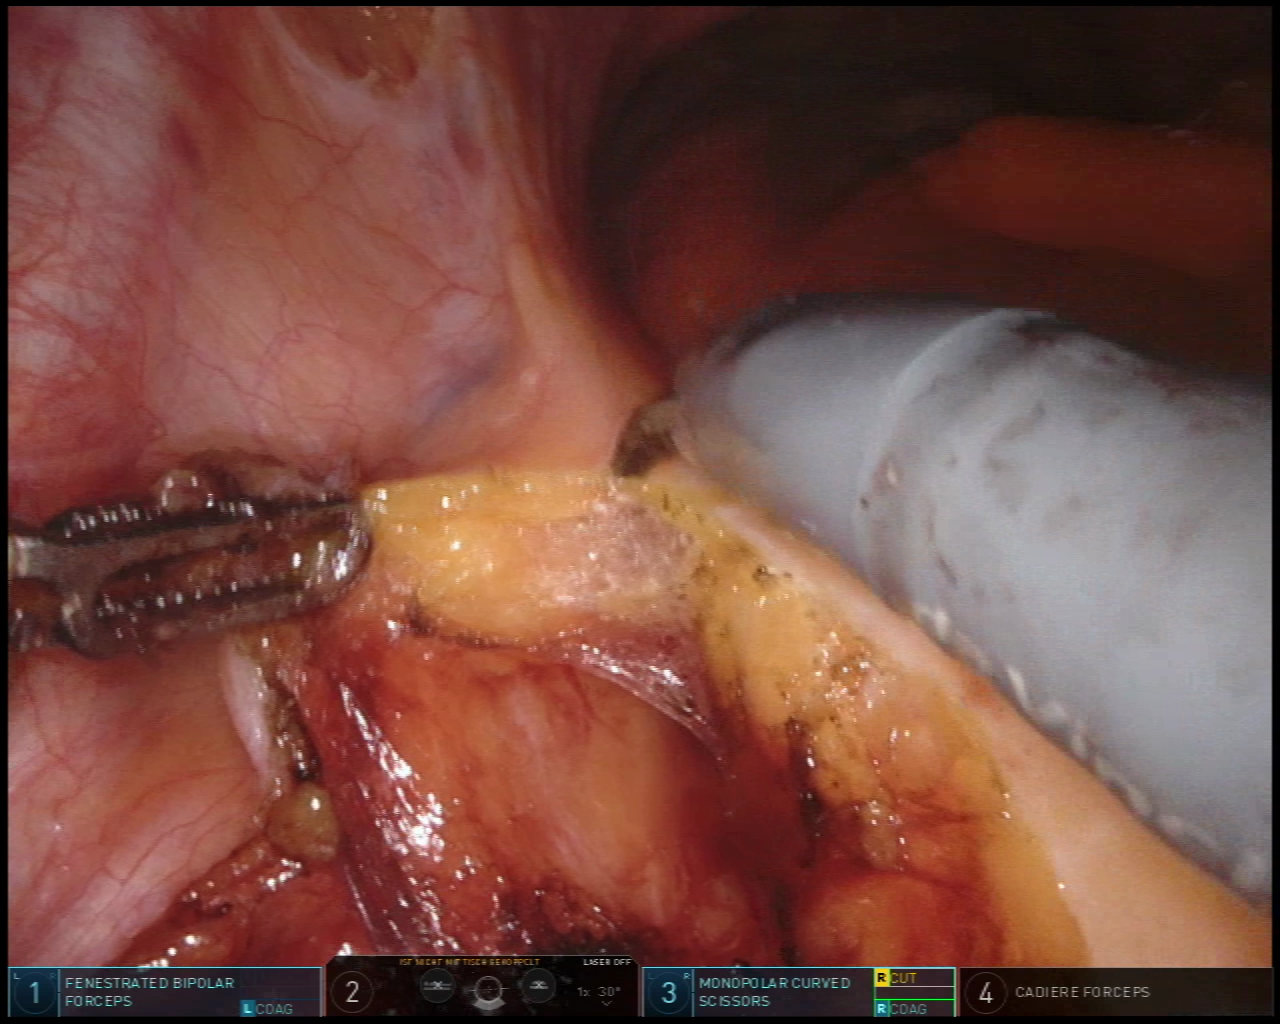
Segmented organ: ureter
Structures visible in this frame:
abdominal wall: yes
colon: no
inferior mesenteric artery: no
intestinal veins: no
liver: no
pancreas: no
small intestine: no
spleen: no
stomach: no
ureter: yes
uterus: no
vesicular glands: no